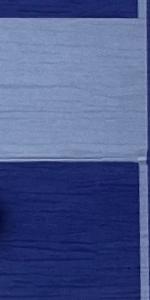
Label: Empty